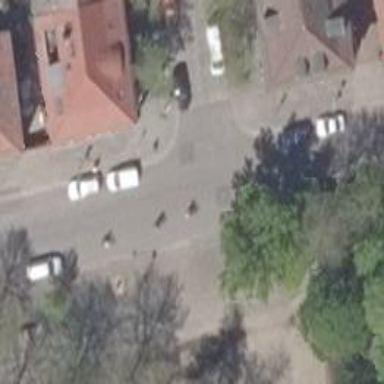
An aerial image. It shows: Living street with opposite cycleway. There are parallel parking lanes on both sides of the road.